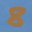
Label: 8